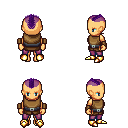
a pixel art fantasy rpg character, female body template, human, tanned skin, leather chest armor, magenta pants, purple short mohawk hairstyle, leather bracers, gold boots, four views (front, back, left, right), 2x2 character sprite sheet, small pixel art, hard edges, no anti-aliasing